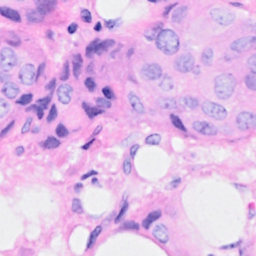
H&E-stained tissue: Breast